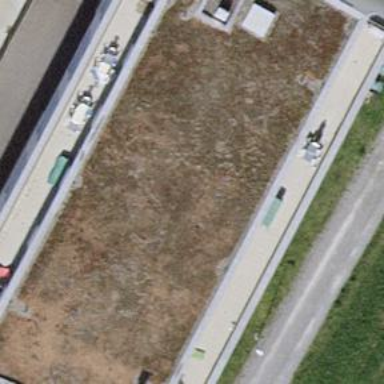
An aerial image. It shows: Office building.